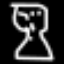
Label: hourglass